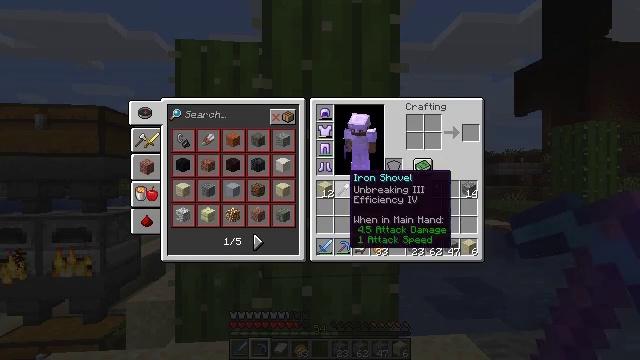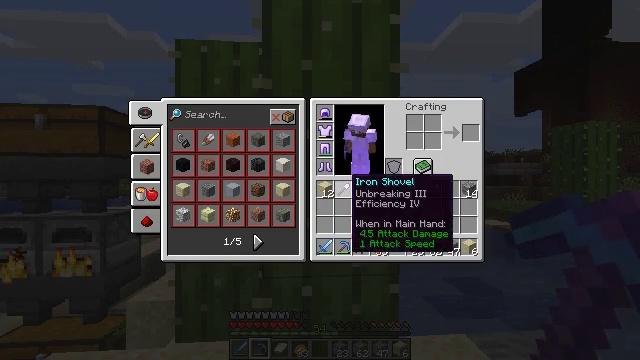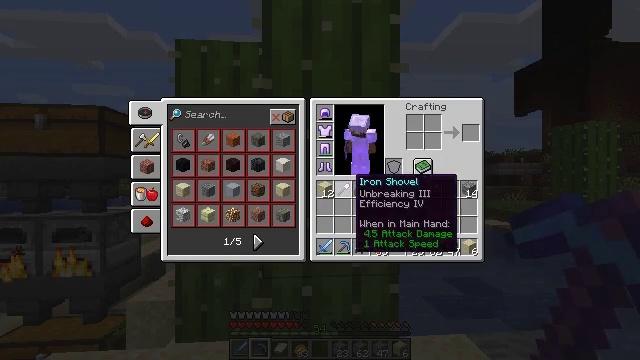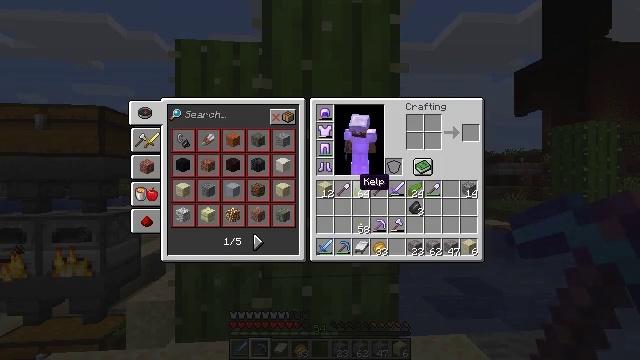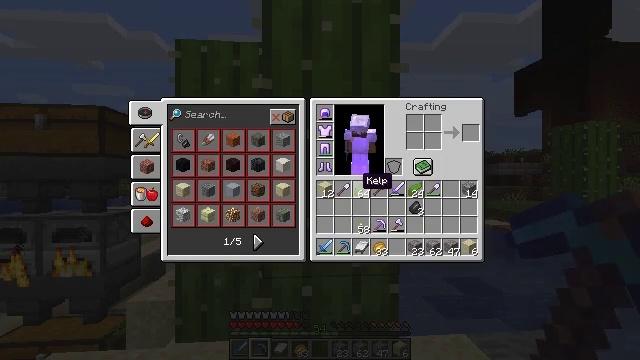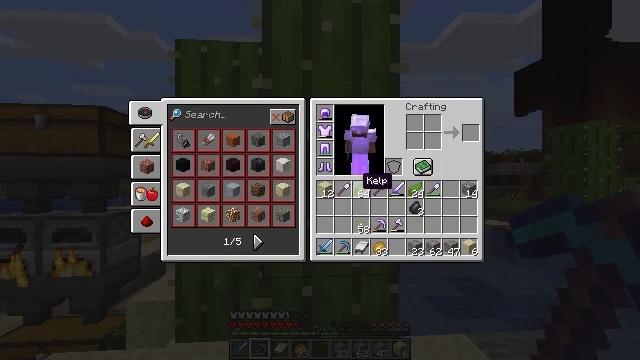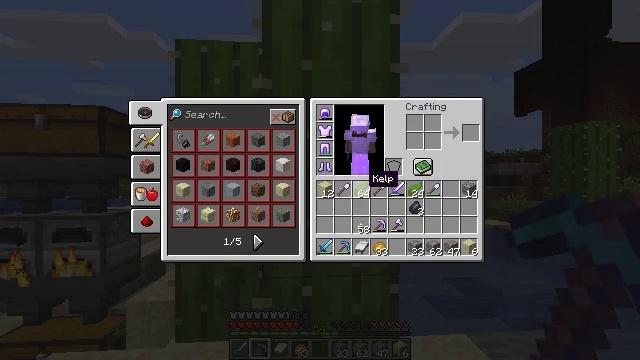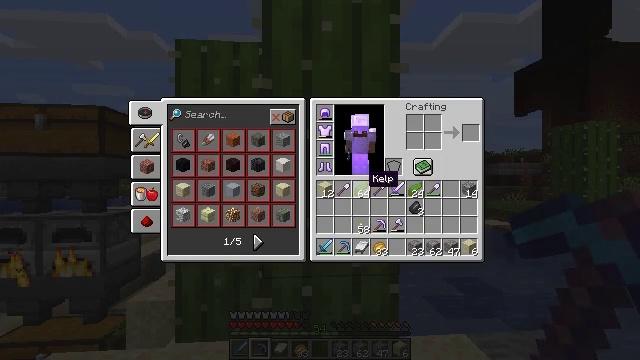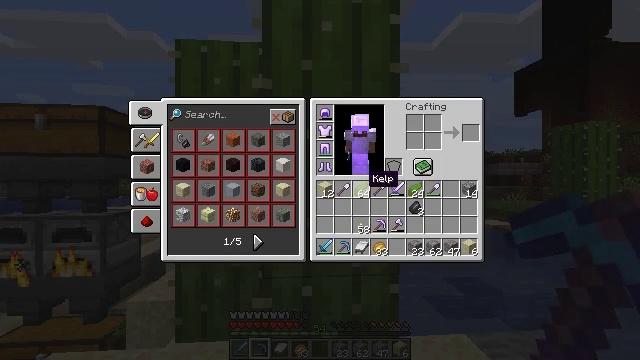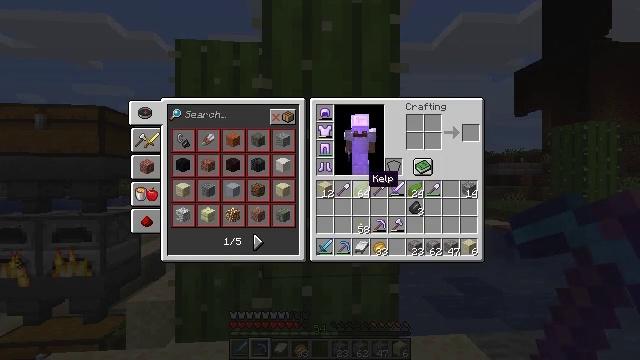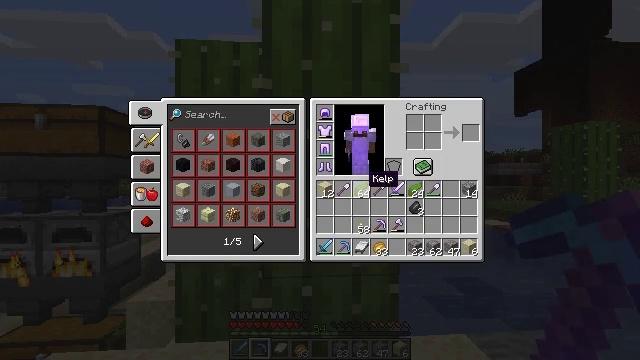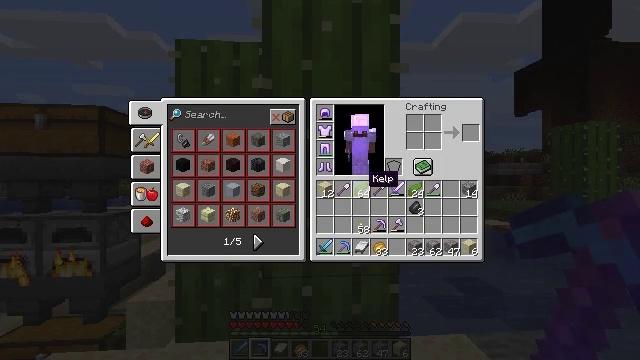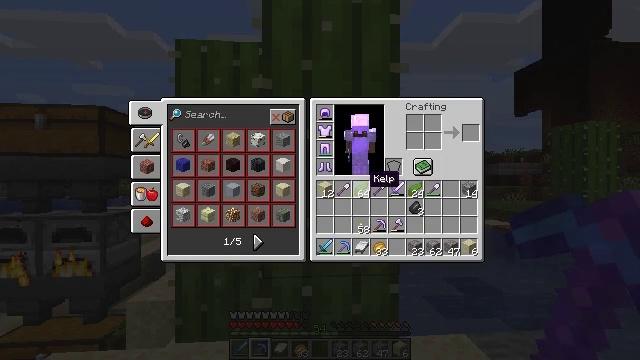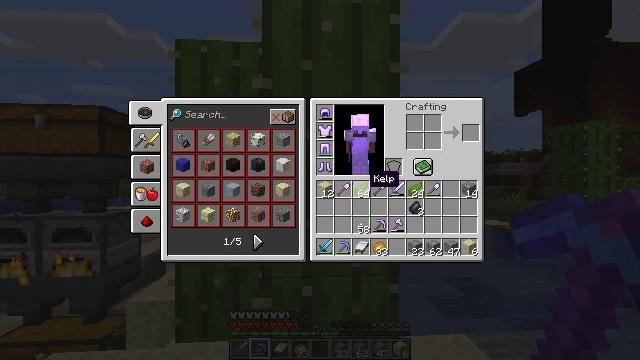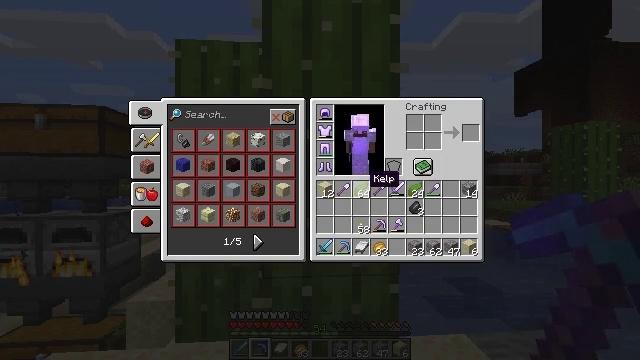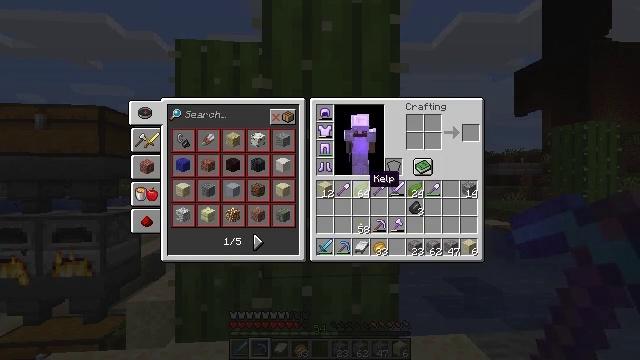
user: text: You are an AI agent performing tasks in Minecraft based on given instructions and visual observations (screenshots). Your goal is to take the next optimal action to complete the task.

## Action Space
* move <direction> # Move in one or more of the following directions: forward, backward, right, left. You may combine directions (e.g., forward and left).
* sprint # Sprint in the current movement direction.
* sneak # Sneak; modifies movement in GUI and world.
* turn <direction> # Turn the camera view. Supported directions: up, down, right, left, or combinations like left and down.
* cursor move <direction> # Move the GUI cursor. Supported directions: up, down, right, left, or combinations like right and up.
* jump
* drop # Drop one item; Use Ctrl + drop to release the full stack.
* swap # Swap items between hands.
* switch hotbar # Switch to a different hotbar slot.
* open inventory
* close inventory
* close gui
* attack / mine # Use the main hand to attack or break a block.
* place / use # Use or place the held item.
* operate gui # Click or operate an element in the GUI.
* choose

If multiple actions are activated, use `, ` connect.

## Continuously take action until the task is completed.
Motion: motion action
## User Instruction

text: Remove kelp and place it on the ground.
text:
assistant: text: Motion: no_op
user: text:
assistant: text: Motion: no_op
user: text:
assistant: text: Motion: no_op
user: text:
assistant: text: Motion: no_op
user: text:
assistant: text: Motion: no_op
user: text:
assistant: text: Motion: no_op
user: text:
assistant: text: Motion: no_op
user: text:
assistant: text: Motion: no_op
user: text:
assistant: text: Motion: no_op
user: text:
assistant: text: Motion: no_op
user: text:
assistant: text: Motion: no_op
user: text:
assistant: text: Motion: no_op
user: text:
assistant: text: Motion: no_op
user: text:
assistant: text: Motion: sprint
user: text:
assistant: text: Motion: sprint
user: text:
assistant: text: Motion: sprint
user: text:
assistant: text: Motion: sprint
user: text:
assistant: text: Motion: sprint
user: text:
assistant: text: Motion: sprint
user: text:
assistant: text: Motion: sprint
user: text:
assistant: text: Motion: sprint
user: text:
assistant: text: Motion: sprint, drop
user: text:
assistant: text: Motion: sprint, drop
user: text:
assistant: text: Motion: sprint
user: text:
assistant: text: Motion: sprint, cursor move right
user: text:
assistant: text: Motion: sprint, cursor move right
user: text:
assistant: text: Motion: sprint, cursor move right
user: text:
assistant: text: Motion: sprint
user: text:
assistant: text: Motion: sprint
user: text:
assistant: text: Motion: sprint